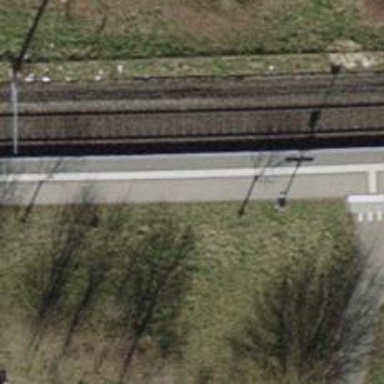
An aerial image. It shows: Railway halt.